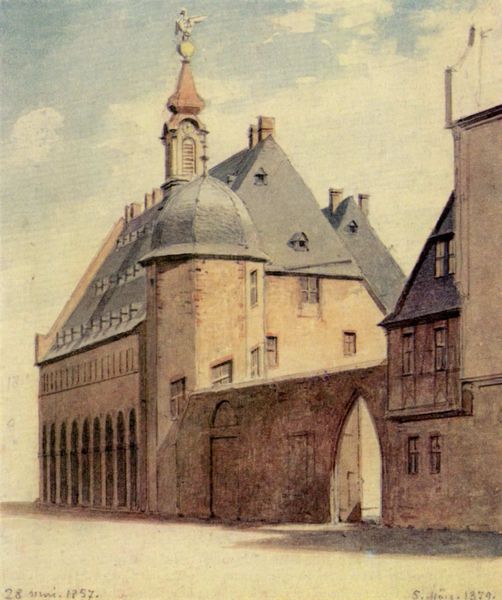
Titel: Frankfurt am Main, Konstabler Wache neben dem Zeughaus
Künstler: Carl Theodor Reiffenstein
Standort: Frankfurt (am Main)
Institution: Historisches Museum
Schlagwörter: blau, gemälde, himmel, schatten, weiß, wolken, aquarell, gelb, kirchturm, stadt, braun, fenster, grau, hell, licht, schwarz, straße, säulen, zeichnung, dach, gebäude, haus, schloss, weg, wolke, beige, haube, wand, architektur, spitze, stein, signatur, kirche, boden, figur, front, kamin, kamine, schornstein, turm, turmspitze, bogen, fassade, dorf, giebel, mauer, schornsteine, ziegel, backstein, platz, kuppel, tor, bögen, eingang, gang, arkade, burg, türme, torbogen, arkaden, pforte, anwesen, ziegeldach, fachwerk, einfahrt, gaube, dachgaube, hausfront, wetterhahn, kaiserpfalz, pfalz, kemenate, gebäaude, goslar, t, fenster#, 1857